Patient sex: M
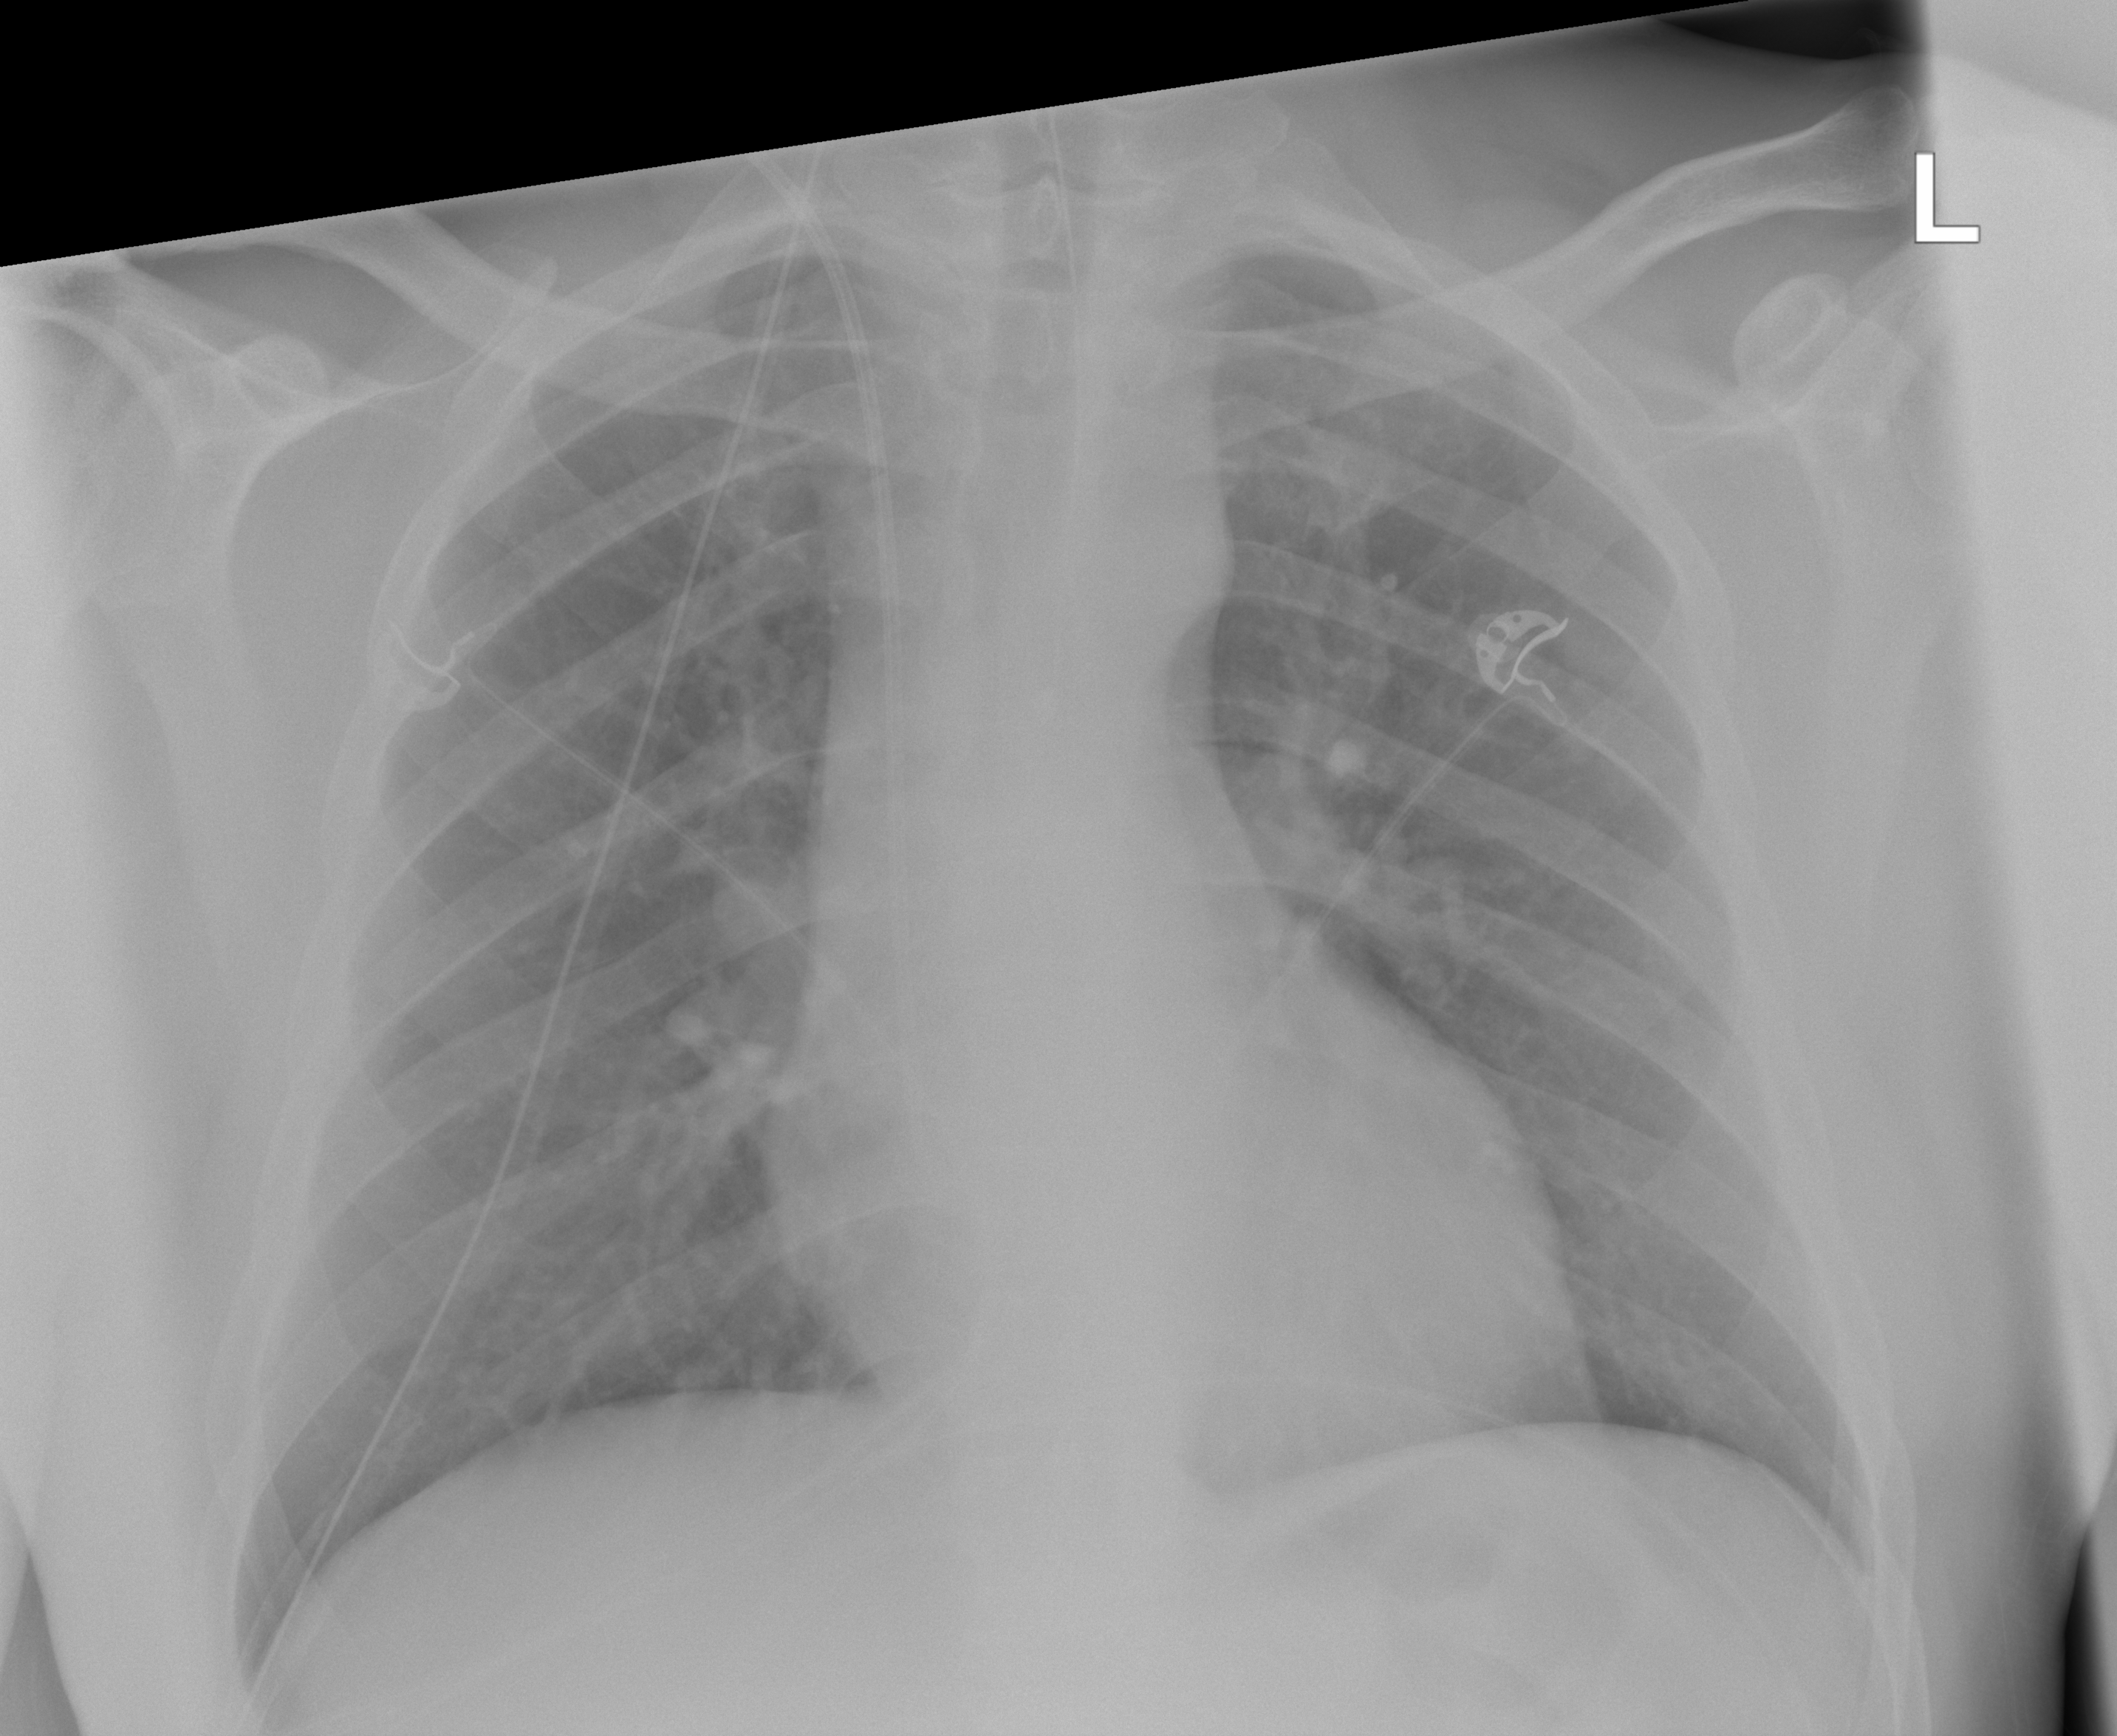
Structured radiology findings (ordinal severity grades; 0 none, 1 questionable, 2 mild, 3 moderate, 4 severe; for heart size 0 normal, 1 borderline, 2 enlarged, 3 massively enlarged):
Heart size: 0
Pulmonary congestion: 0
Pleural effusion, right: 0
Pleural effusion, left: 0
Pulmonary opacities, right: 0
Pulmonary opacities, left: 0
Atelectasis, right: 2
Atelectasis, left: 2